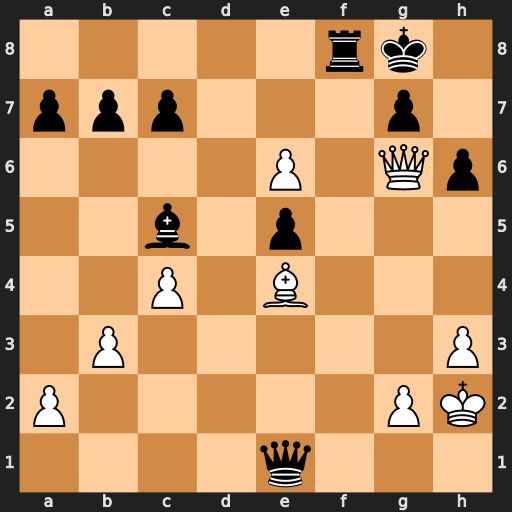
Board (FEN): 5rk1/ppp3p1/4P1Qp/2b1p3/2P1B3/1P5P/P5PK/4q3
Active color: w
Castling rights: -
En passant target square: -
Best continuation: Qh7#